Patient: sex M, age 69
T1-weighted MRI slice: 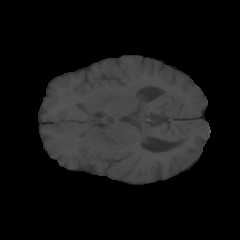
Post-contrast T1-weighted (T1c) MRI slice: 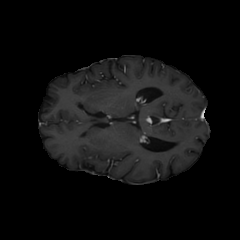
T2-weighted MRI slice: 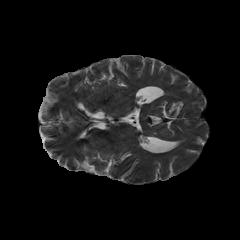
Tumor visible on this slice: no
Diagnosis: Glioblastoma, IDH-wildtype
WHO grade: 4